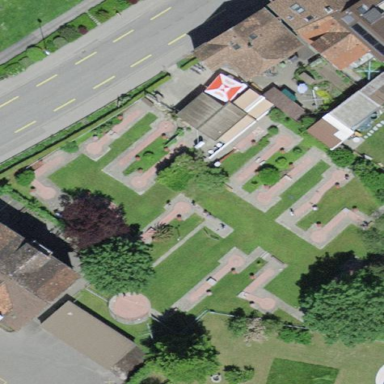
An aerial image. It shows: Miniature golf leisure land.